Field crop: maize
Growth stage: 2
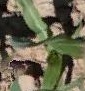
Species: maize